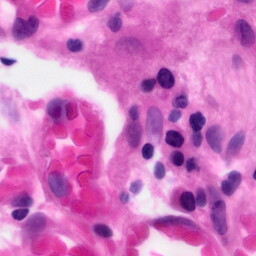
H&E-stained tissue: Pancreatic